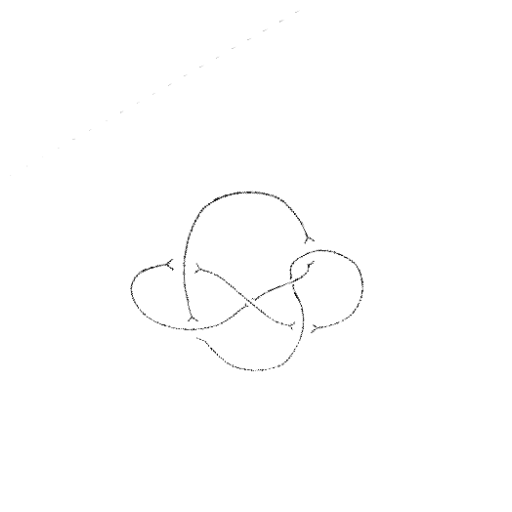
Crossing number: 6